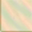
Piece: xx